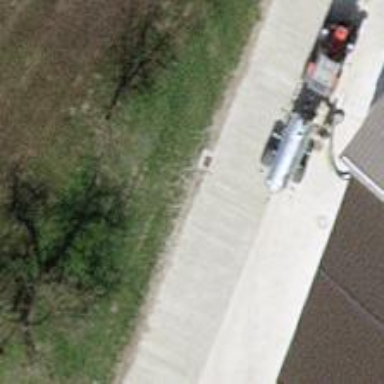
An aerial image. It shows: Asphalt track with grade1 surface.